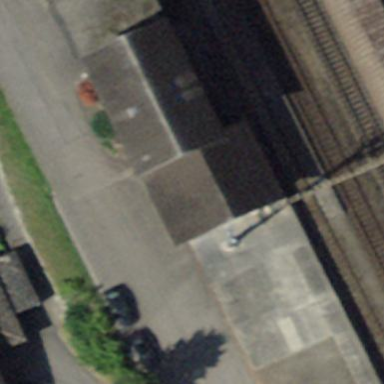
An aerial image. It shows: Transportation building.